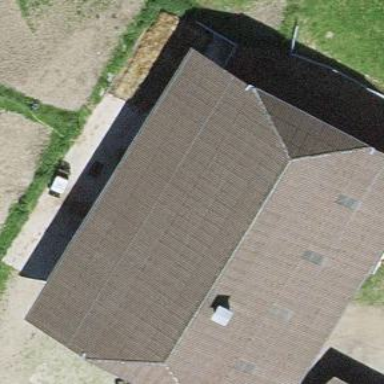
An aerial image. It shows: Rural barn.